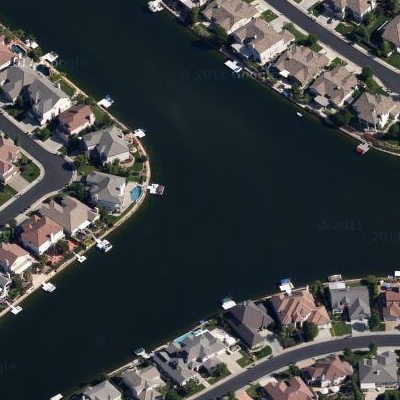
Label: dRiverLake